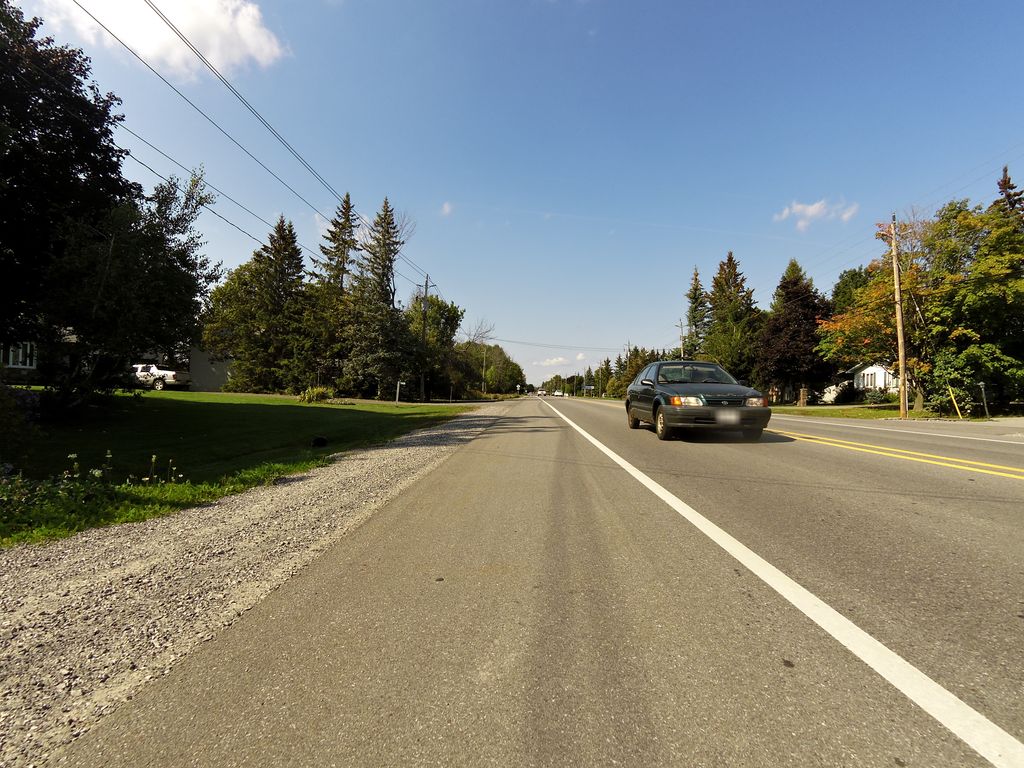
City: ottawa-gatineau